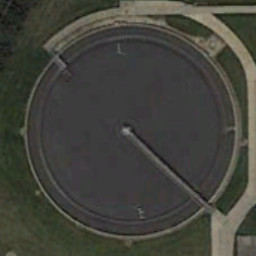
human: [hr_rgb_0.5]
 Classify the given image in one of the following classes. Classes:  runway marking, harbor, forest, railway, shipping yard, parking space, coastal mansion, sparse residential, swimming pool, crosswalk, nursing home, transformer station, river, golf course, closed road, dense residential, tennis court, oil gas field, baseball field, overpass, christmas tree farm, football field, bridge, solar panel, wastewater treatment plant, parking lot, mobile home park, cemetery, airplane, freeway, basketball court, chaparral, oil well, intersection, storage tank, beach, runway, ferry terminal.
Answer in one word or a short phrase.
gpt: wastewater treatment plant